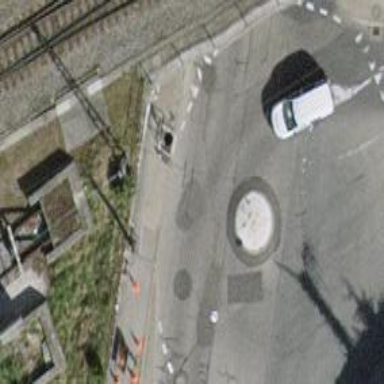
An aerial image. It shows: Mini roundabout on the road.